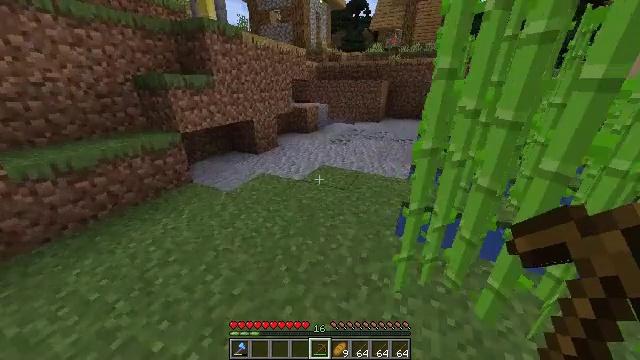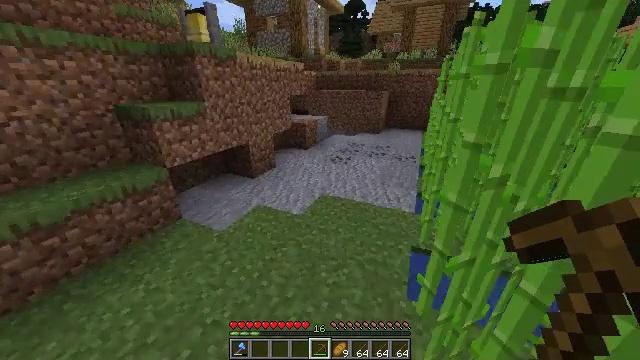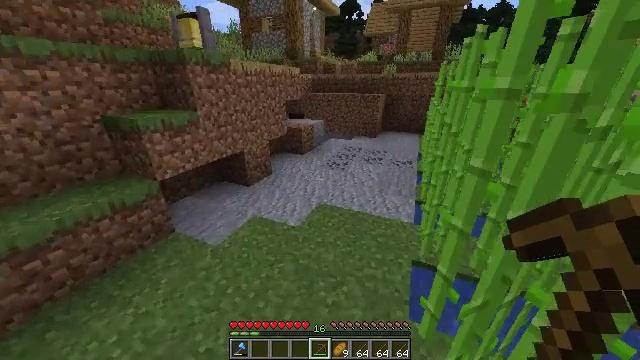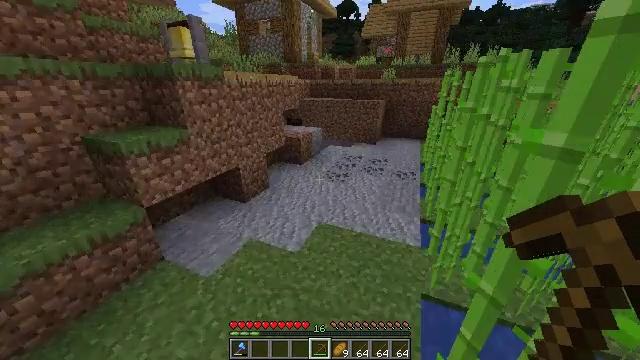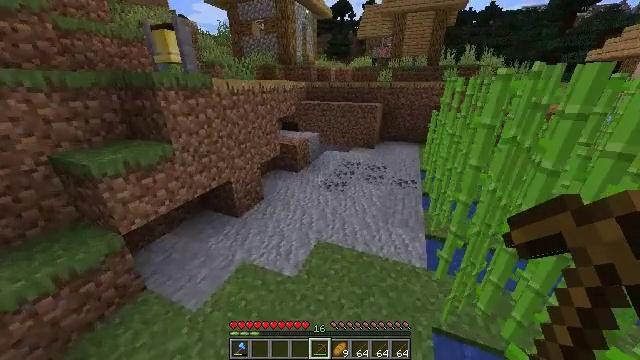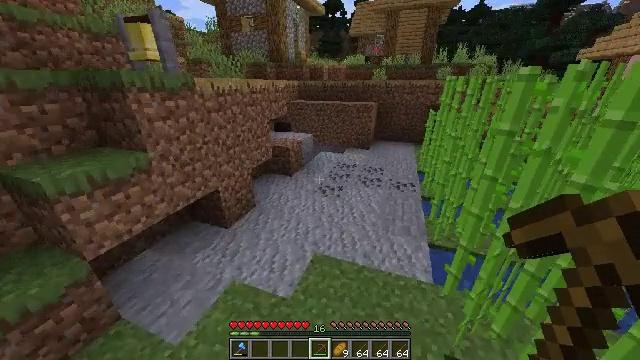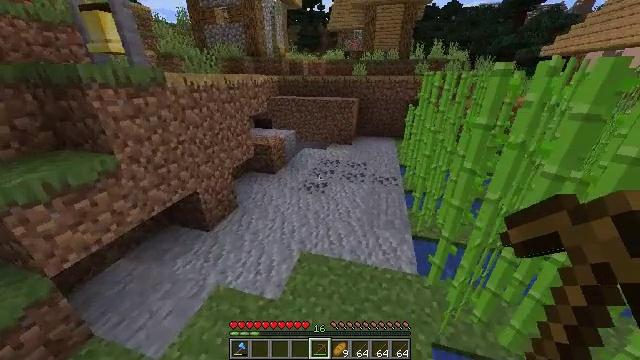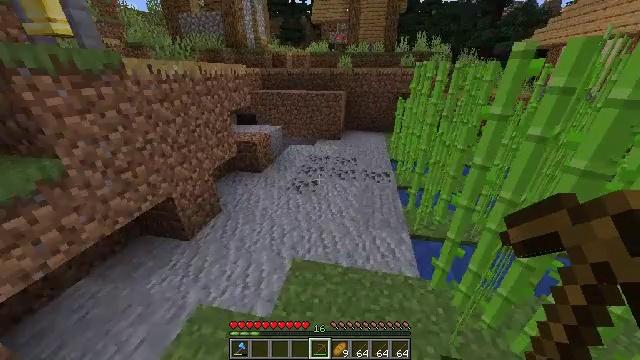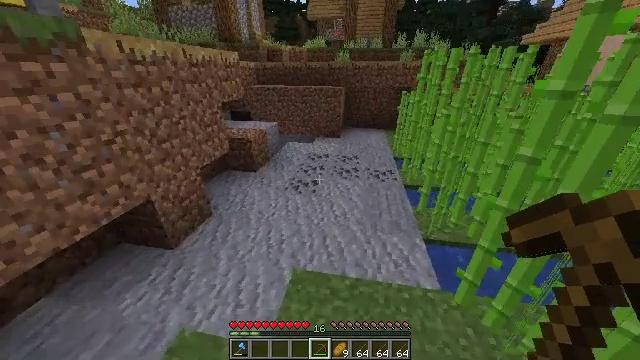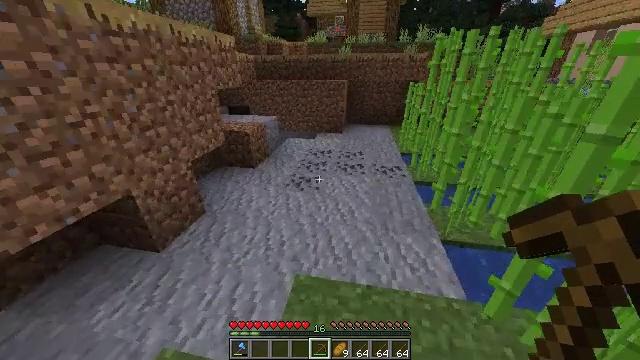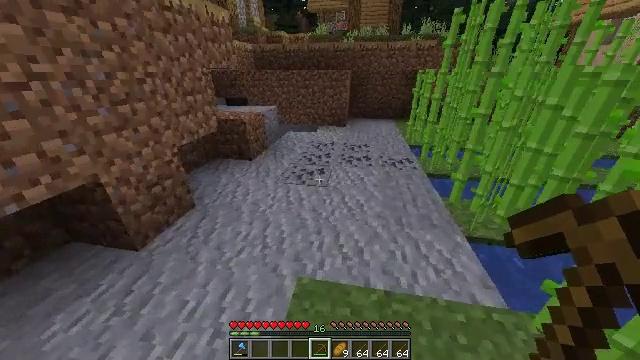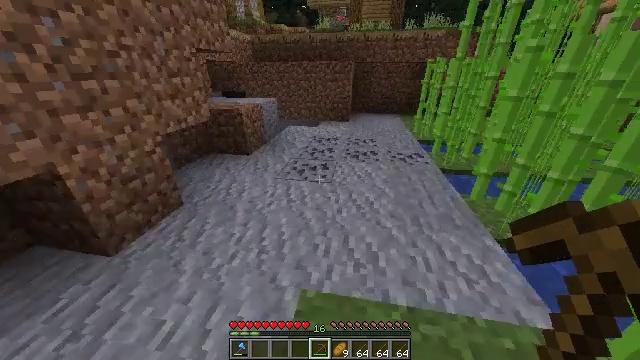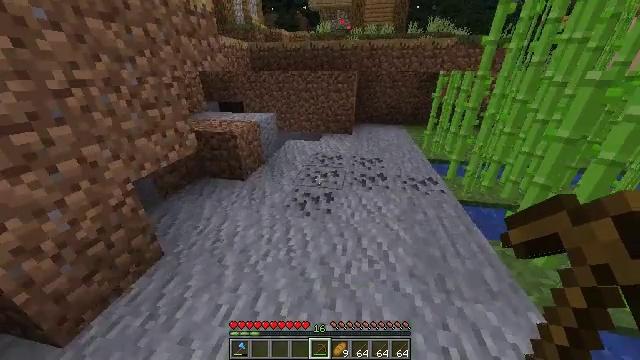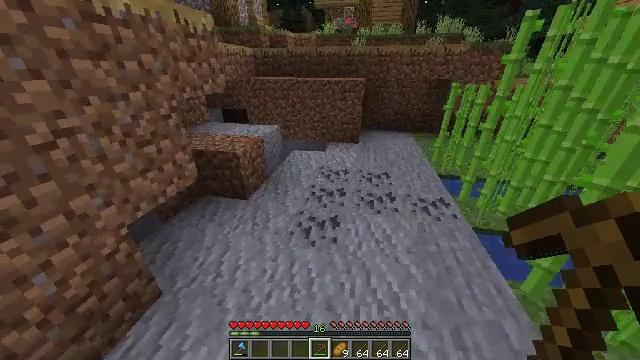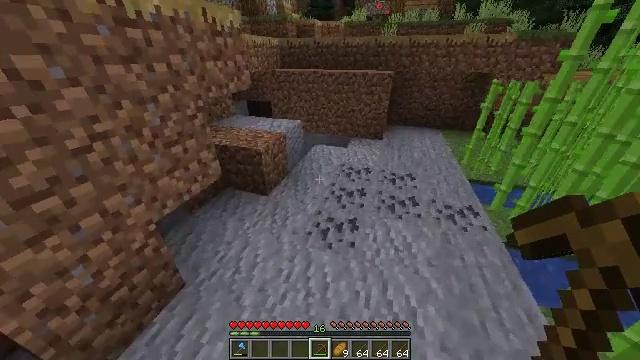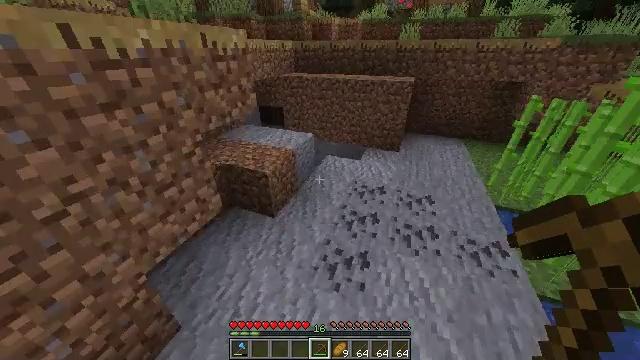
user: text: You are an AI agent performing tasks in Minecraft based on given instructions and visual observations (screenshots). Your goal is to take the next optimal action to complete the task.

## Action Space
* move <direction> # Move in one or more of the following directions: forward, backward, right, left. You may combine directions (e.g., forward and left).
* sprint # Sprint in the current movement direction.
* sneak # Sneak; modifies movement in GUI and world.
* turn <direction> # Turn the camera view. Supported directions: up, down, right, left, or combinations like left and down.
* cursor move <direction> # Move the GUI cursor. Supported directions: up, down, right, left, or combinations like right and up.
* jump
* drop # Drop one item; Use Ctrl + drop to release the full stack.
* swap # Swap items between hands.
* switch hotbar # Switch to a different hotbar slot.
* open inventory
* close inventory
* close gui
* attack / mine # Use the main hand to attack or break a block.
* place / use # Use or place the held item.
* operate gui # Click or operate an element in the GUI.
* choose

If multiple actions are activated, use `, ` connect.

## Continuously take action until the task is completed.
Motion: motion action
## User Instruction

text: Attack the netherrack to gather it.
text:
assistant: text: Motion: move forward, sprint, jump
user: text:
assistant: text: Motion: move forward, sprint, turn right, jump
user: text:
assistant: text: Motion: move forward, sprint, jump
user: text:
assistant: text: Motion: move forward, sprint, turn right, jump
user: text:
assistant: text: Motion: move forward, sprint, turn right, jump
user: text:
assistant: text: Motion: move forward, sprint, turn right and down, jump
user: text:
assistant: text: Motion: move forward, sprint, turn right and down, jump
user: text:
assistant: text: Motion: move forward, sprint, turn right, jump
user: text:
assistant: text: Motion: move forward, sprint, jump
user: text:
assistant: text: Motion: move forward, sprint, jump
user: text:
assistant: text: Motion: move forward, sprint, jump
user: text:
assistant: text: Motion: move forward, sprint, jump
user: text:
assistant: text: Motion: move forward, sprint, turn left, jump
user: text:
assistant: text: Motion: move forward, sprint, turn left and down, jump
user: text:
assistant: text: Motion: move forward and move right, sprint, turn left and down, jump
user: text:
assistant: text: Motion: move forward and move right, sprint, turn left, jump
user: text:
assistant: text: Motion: move forward and move right, sprint, turn left, jump
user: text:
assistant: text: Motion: move forward and move right, sprint, turn left, jump
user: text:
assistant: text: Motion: move forward and move right, sprint, turn left, jump
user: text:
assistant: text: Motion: move forward and move right, sprint
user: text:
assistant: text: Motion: move forward and move right, sprint, turn left
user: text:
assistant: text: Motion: move forward and move right, turn left
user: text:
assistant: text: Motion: move forward and move right, turn left
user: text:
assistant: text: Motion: move forward and move right, turn left
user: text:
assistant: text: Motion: move forward and move right, turn left and down
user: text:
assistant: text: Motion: move forward and move right, turn left and up
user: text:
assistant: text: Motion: move forward and move right
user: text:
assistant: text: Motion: move forward and move right
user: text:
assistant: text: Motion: move forward and move right
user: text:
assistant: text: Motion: move forward, sprint